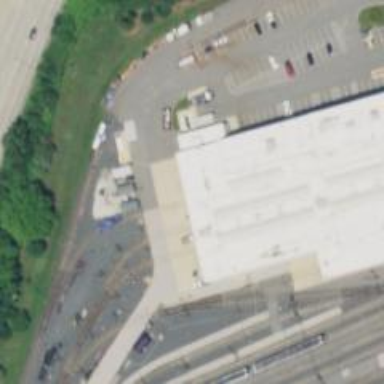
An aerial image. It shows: Light rail yard with electrified contact line. The yard includes building passage tunnel.